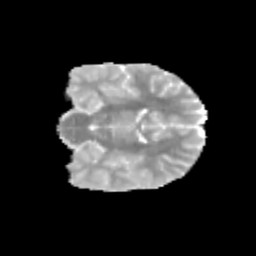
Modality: MD
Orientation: coronal
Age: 9
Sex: male
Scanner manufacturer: siemens
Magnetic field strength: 3 T
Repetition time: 3.8 s
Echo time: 0.07 s